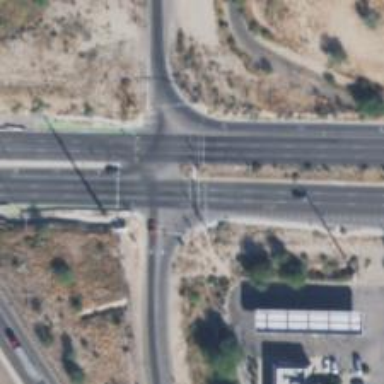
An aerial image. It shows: Unmarked crossing on the road.